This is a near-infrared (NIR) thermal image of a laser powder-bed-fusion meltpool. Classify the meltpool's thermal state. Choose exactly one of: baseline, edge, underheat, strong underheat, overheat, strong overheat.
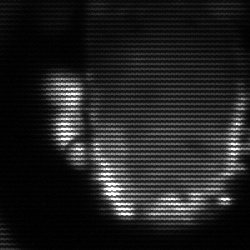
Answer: baseline